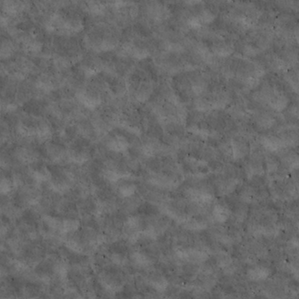
Label: non_frost